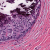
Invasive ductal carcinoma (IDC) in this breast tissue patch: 0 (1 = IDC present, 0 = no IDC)